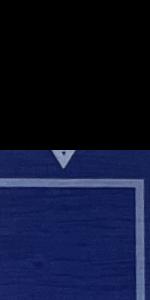
Label: Empty